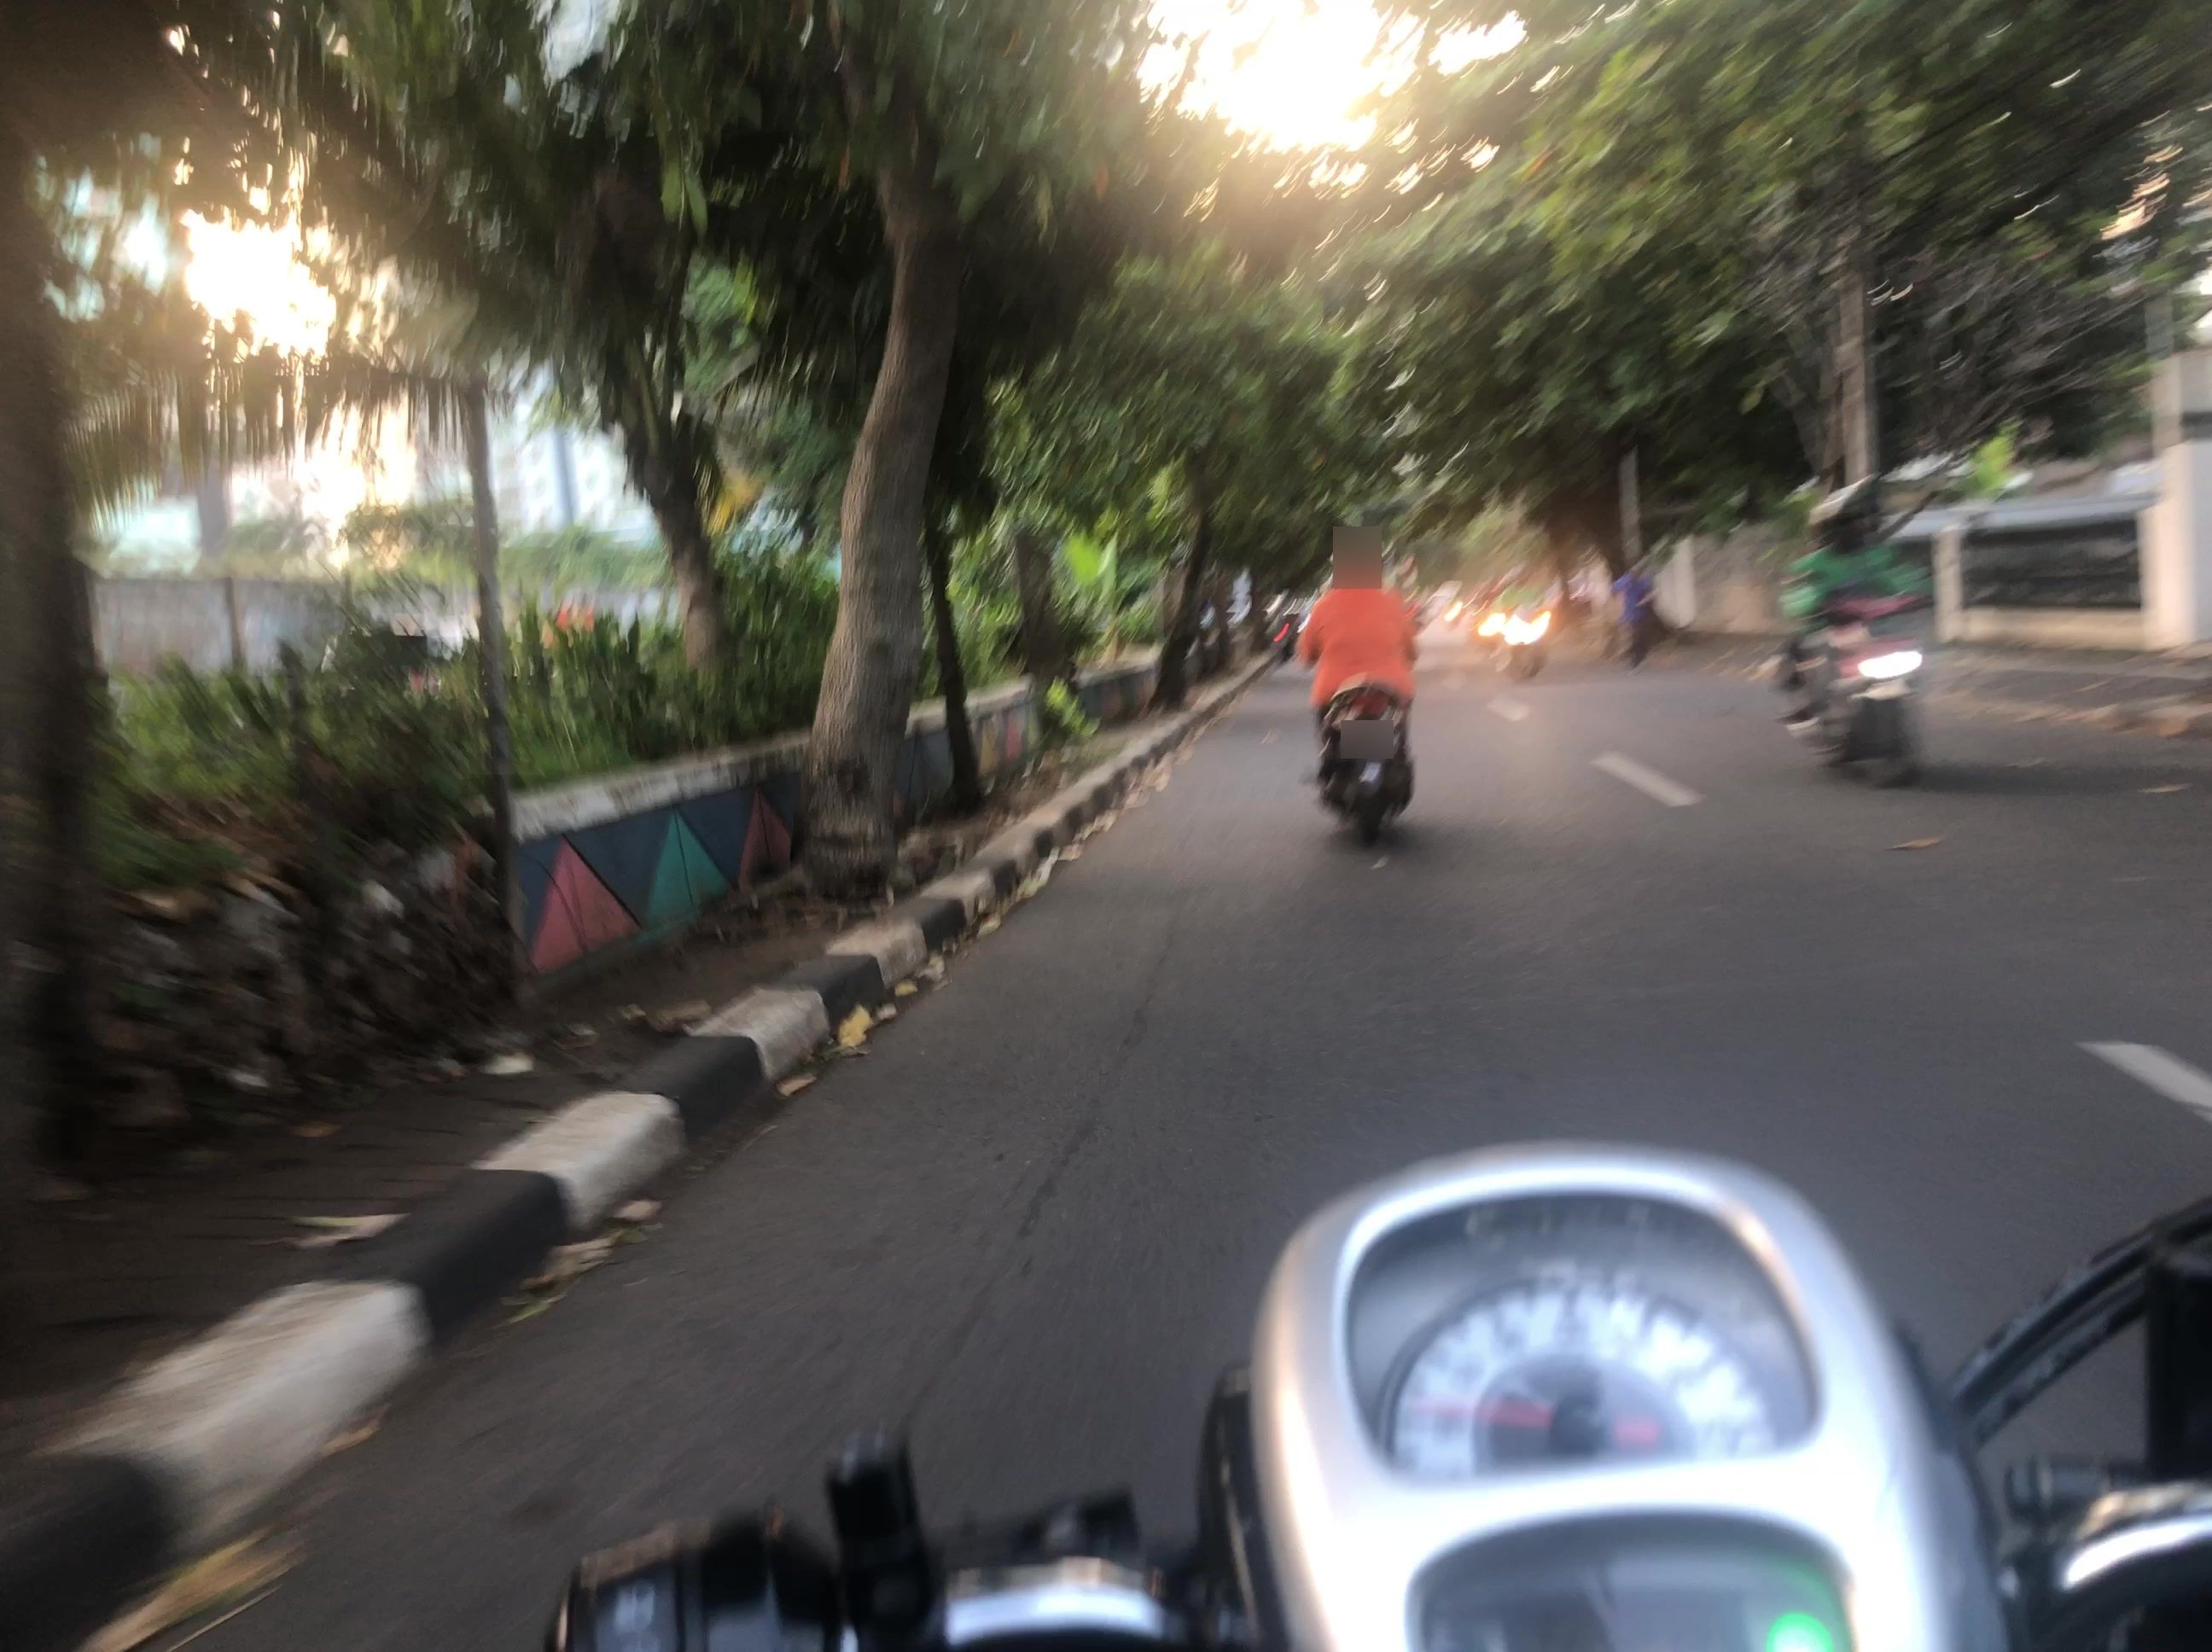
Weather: clear
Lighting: day
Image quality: slightly poor
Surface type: driving surface
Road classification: residential
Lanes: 1
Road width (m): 7
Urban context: urban centre
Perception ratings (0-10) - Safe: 5.02, Lively: 2.86, Beautiful: 5.42, Boring: 4.28, Depressing: 0.85, Wealthy: 4.33